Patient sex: M
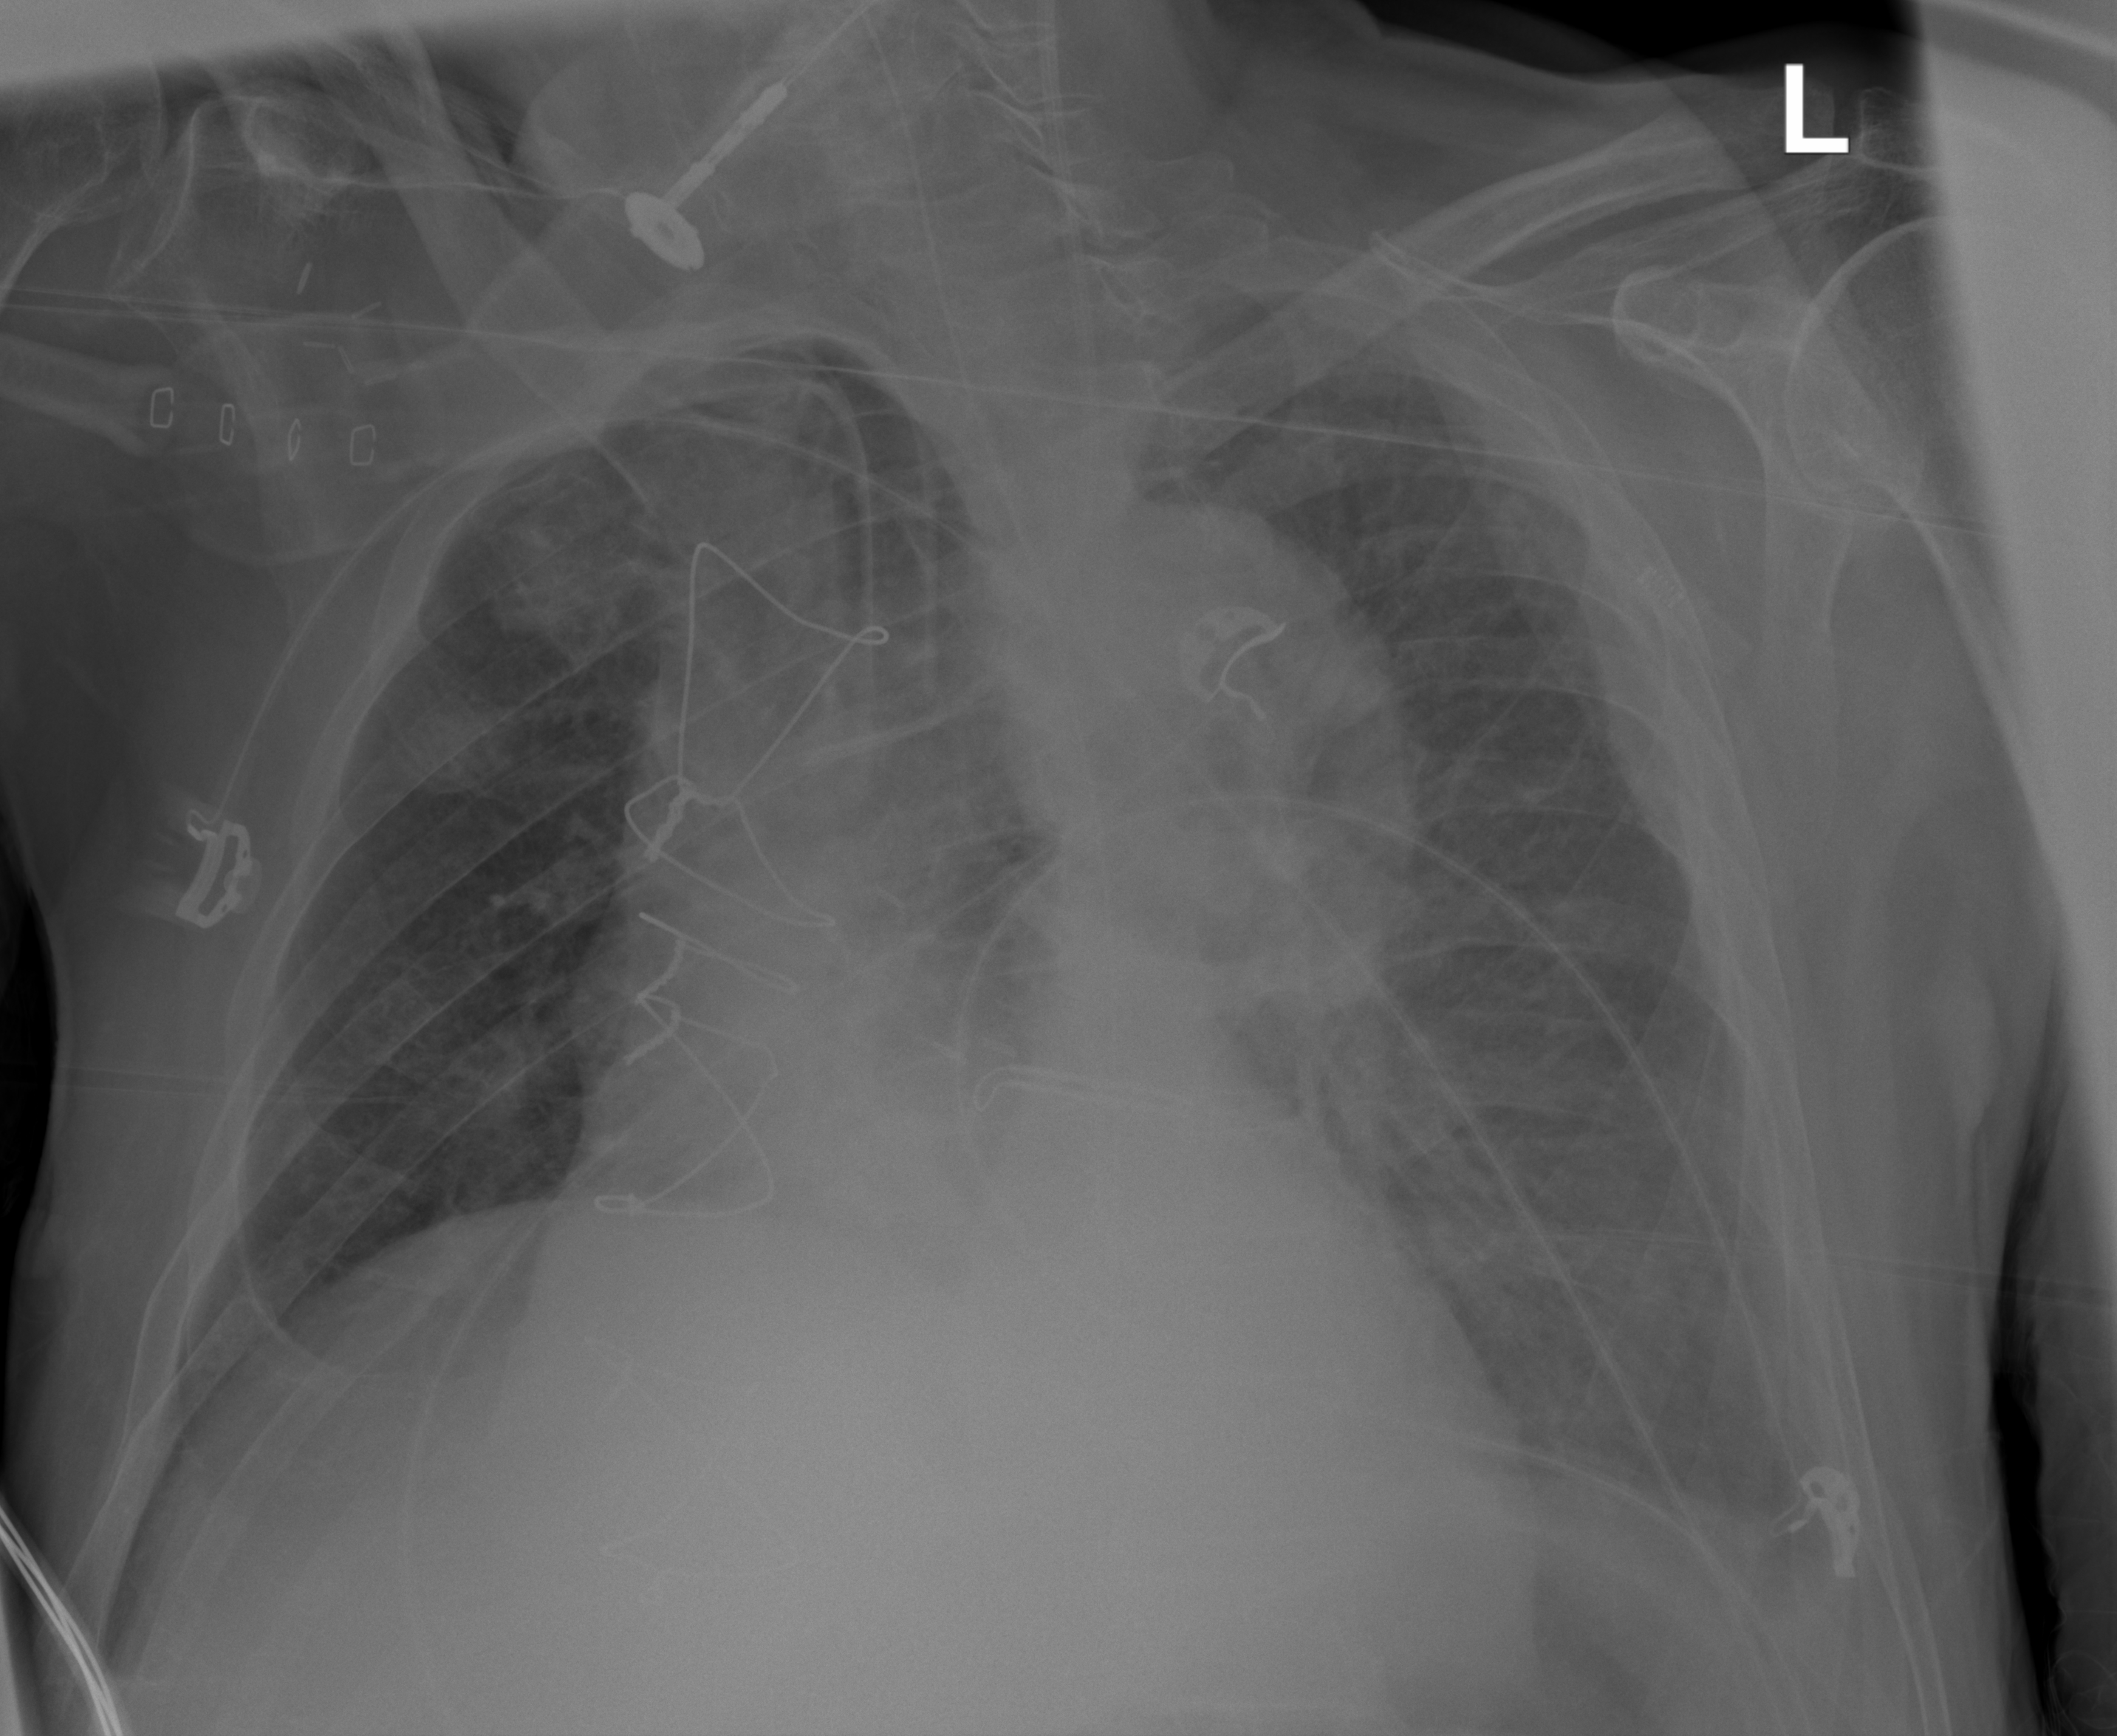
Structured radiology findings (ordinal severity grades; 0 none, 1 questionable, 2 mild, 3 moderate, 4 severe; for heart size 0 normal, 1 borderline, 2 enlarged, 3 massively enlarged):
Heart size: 2
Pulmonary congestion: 2
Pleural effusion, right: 0
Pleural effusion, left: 2
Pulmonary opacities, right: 1
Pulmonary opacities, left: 1
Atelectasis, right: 0
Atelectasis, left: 2